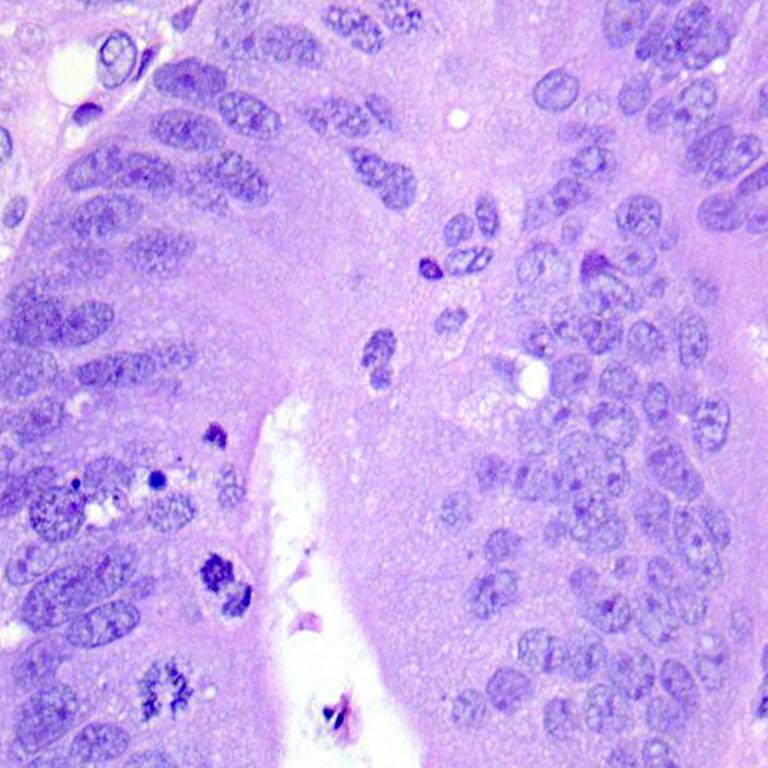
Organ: colon
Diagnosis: adenocarcinomas